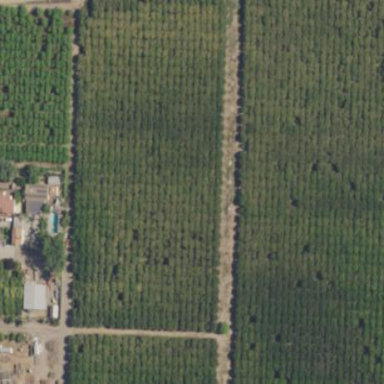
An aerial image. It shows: Orchard.